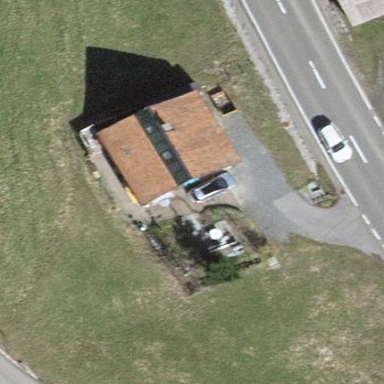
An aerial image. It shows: Simple and straightforward house.